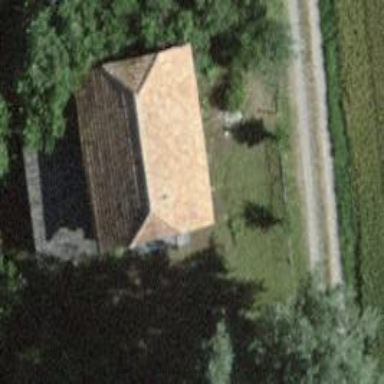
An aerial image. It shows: Barn.